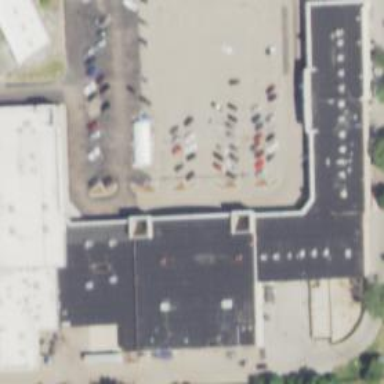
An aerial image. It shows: Retail building.